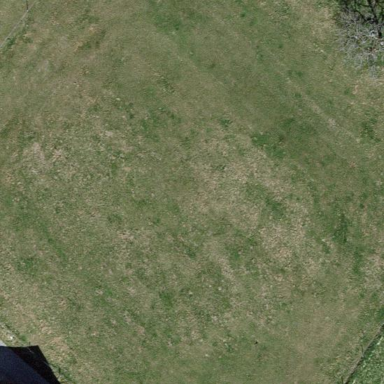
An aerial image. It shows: Beautiful meadow.